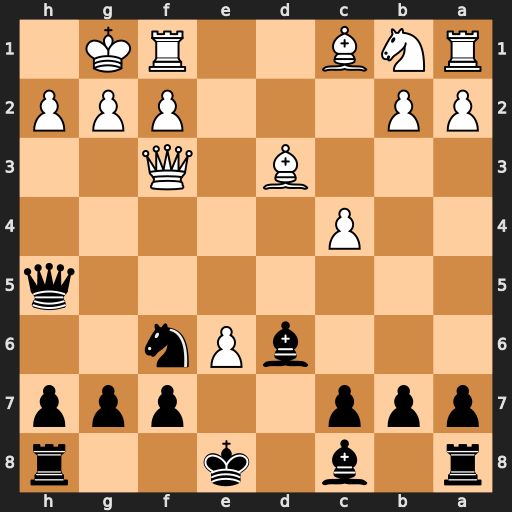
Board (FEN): r1b1k2r/ppp2ppp/3bPn2/7q/2P5/3B1Q2/PP3PPP/RNB2RK1
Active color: b
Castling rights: kq
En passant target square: -
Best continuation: Qxh2#